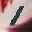
Label: 1